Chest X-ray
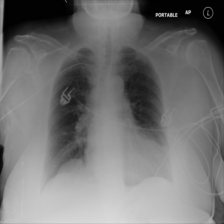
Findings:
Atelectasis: negative
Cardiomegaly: negative
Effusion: negative
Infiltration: negative
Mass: negative
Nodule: negative
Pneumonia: negative
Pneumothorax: negative
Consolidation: negative
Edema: negative
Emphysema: negative
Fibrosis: negative
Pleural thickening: negative
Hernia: negative